Question: I'm trying to validate submitted data against Regex expressions in Firestore Security Rules. I've read through the documentation, but I'm still unsure how to write them.
I read through the Regex documentation here <URL> , but it doesn't really show how to use it in Firestore. I tried using an 'allow validate' rule and copy/pasted a regex expression from the docs, but I'm getting all kinds of errors.
Here's what I tried:

Do I need to put it in a format like this? (From the docs) 'allow create: if !("ranking" in request.resource.data)'? If so, how do I use a regex expression with it?
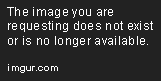
Answer: It looks like you're trying to start a regex with '/'. That's not going to work - it's not like perl. Slash starts a path object. Might want to check the API documentation on this. You should just be passing a plain string to 'matches()' that contains the regex to match.
<URL>